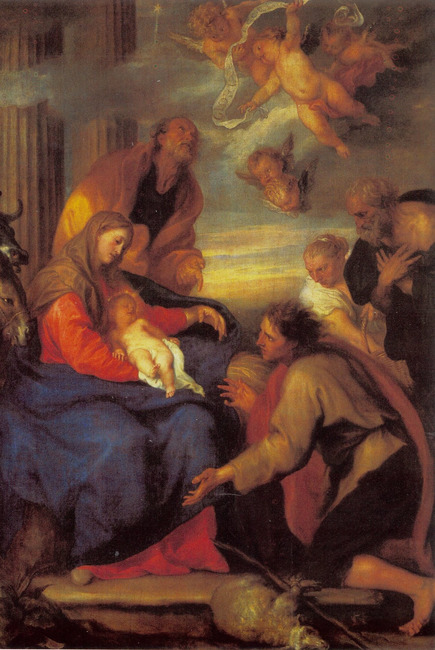
Title: De aanbidding der herders
Artist: Anthony van Dyck
Earliest date: 1630
Latest date: 1631
Genre: painting
Keywords: New Testament and Apocrypha